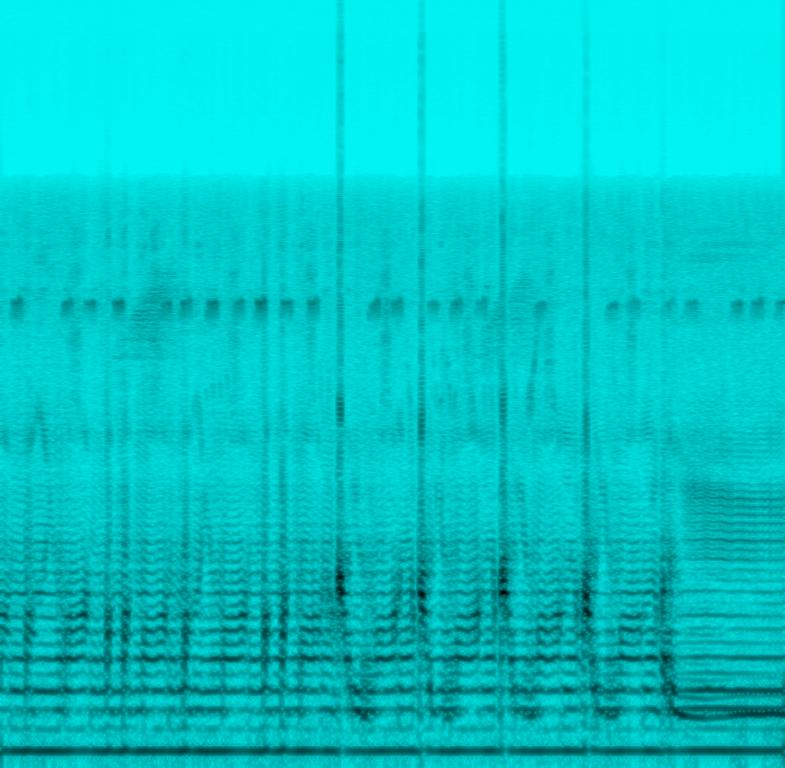
The low quality recording features a didgeridoo melody played outside, along with some birds chirping and crickets sounds. The recording is noisy and in mono.